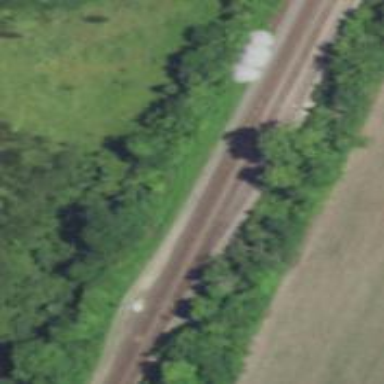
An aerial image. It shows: Railway siding with rails.